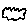
Label: cloud